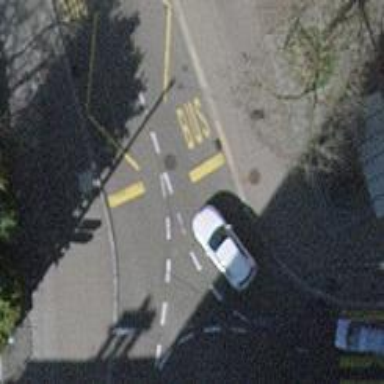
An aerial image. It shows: Public transport stop position.